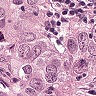
Metastatic tissue present: yes